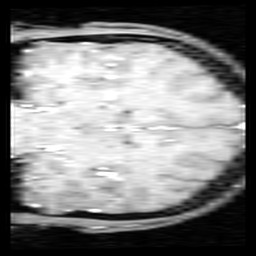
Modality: inplaneT1
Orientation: coronal
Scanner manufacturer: ge
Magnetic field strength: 3 T
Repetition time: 0.2 s
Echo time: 0.0036 s